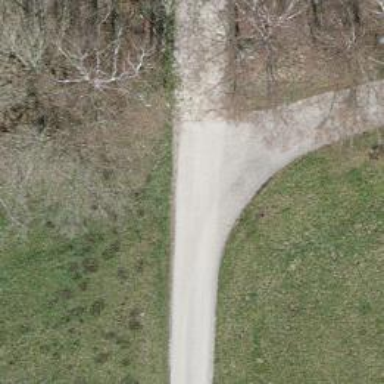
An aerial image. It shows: Unclassified road.